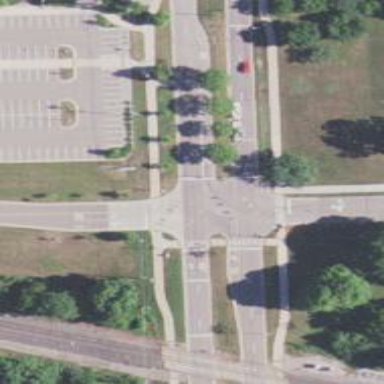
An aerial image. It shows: Pedestrian crossing with zebra markings on the footway.